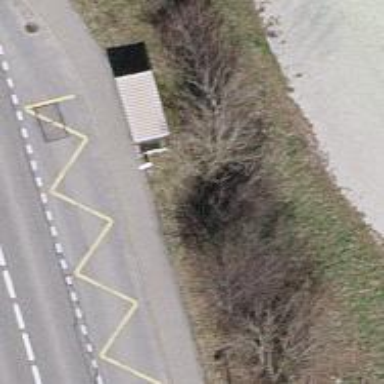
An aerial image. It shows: Hedge acting as barrier.